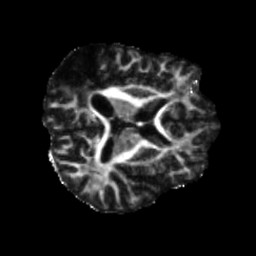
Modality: FA
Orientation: axial
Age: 68
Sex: male
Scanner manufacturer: siemens
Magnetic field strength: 3 T
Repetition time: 5.47 s
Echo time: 0.0854 s